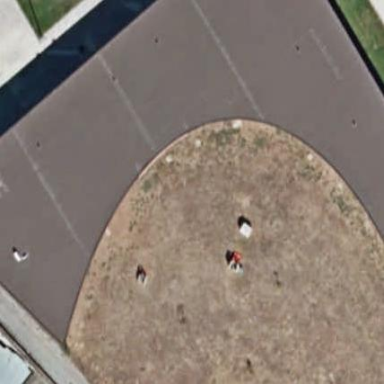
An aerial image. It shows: Kindergarten building.